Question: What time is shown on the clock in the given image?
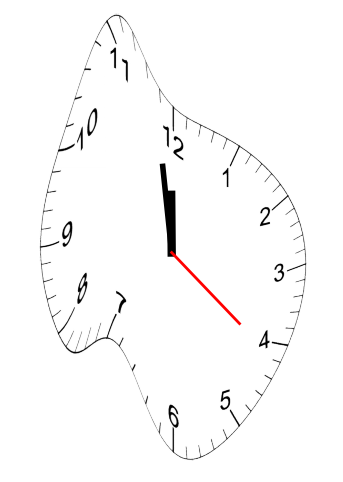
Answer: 11:58:21